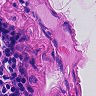
Metastatic tissue present: no